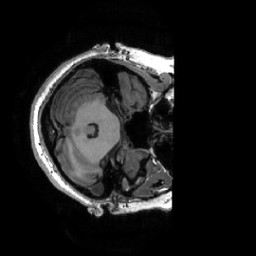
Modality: T1w
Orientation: axial
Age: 30
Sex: female
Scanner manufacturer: ge
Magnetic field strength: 3 T
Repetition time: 0.0073 s
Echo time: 0.003 s